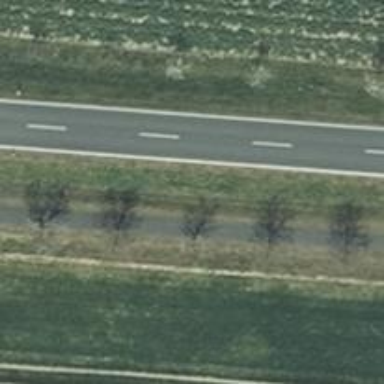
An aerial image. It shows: Deciduous broadleaved tree.